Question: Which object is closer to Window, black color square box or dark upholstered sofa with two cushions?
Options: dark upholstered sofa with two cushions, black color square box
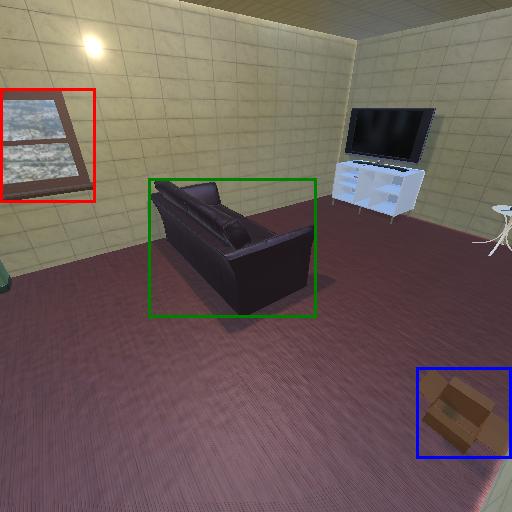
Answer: dark upholstered sofa with two cushions